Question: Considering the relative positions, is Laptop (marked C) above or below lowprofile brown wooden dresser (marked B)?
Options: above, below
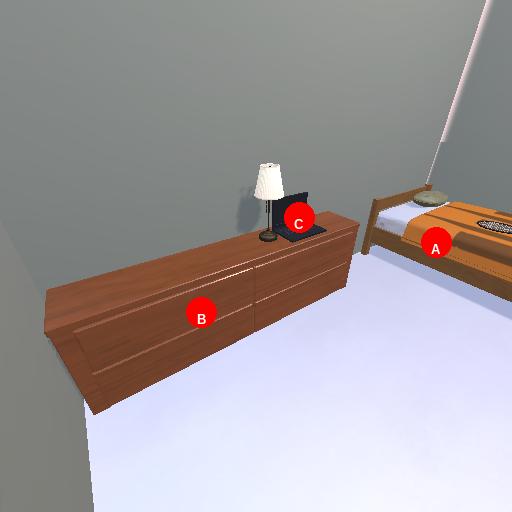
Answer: above